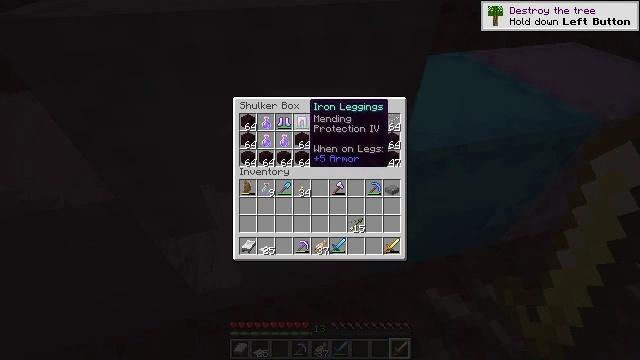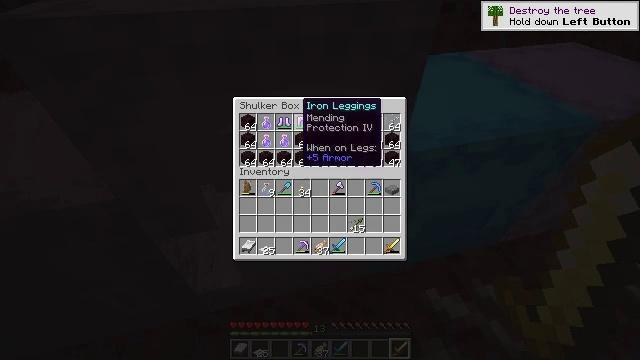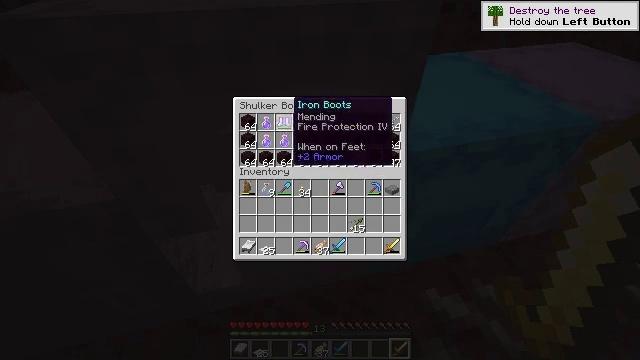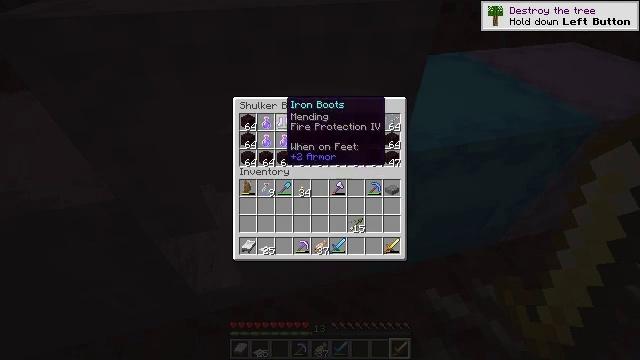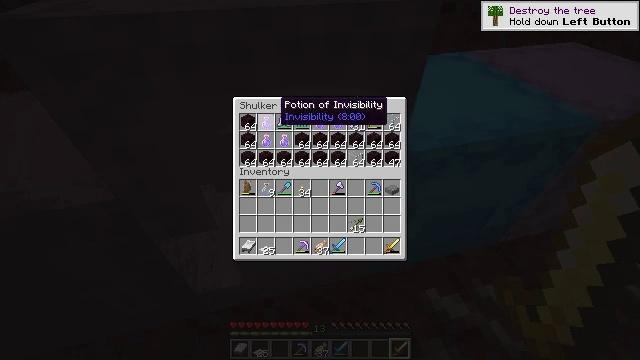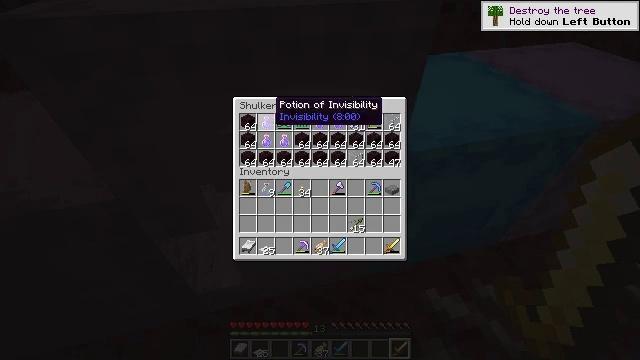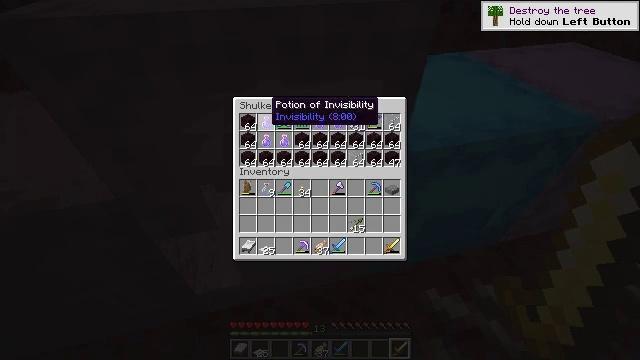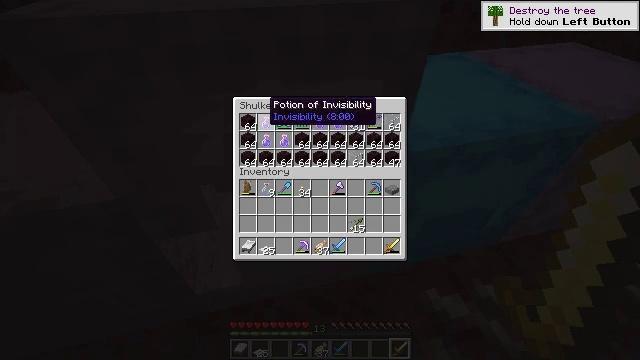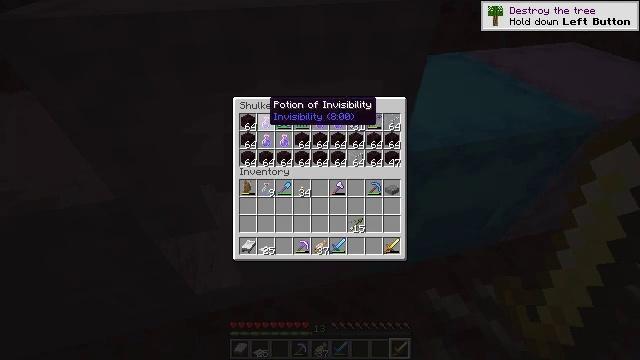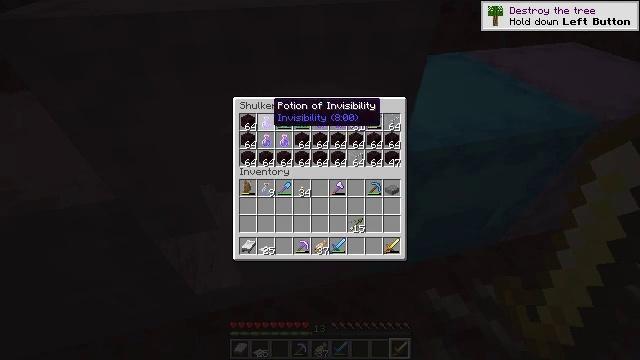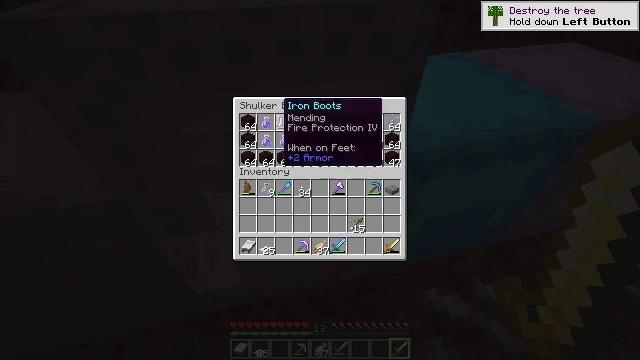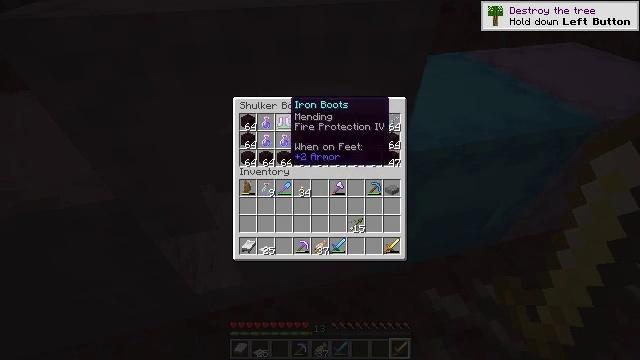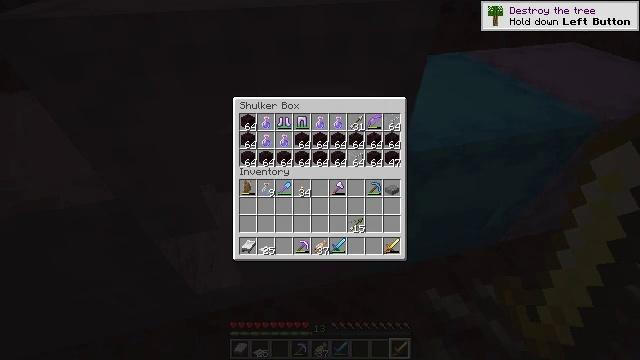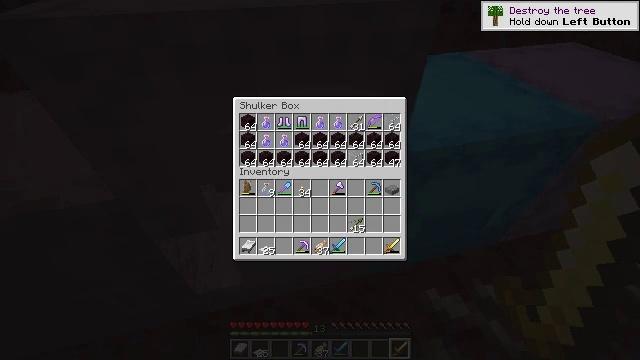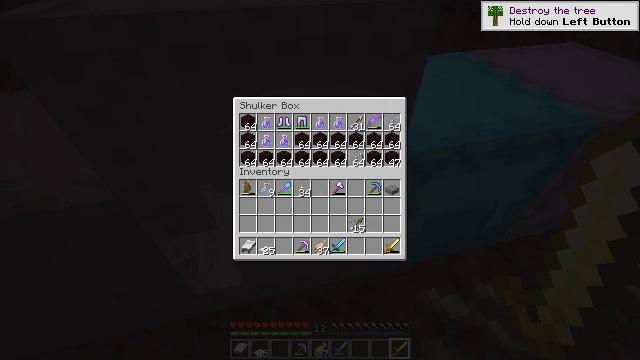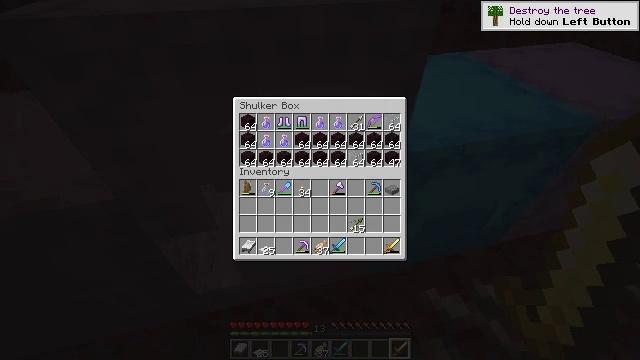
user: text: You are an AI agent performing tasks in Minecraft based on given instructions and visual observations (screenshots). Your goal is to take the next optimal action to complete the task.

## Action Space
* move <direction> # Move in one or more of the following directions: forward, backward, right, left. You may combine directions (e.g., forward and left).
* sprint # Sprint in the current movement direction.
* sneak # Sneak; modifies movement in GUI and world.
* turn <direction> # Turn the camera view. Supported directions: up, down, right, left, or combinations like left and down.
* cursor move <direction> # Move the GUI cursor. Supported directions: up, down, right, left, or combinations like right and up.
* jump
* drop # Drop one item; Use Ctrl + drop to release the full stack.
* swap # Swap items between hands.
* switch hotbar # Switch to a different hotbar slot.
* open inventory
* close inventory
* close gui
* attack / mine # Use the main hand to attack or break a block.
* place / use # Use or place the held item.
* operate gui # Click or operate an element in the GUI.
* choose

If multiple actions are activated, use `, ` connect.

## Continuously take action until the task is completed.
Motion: motion action
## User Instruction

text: Break the shulker box to collect it.
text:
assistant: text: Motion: cursor move left
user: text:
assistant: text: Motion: cursor move left
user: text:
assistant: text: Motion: cursor move left
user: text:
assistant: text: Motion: no_op
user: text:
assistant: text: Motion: no_op
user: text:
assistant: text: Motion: no_op
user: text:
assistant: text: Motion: no_op
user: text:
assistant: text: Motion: no_op
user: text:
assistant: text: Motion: no_op
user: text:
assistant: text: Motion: cursor move right
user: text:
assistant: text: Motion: no_op
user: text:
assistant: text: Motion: no_op
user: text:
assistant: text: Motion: no_op
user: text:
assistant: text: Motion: no_op
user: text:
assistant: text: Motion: no_op
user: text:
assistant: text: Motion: no_op
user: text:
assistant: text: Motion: no_op
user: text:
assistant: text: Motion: no_op
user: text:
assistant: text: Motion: no_op
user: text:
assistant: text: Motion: no_op
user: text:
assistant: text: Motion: no_op
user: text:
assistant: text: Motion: no_op
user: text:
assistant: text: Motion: cursor move right
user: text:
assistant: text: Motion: cursor move right
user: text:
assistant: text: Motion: cursor move right
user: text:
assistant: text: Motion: cursor move right
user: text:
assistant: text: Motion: cursor move right
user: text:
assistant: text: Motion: no_op
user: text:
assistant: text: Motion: no_op
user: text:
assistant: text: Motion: no_op